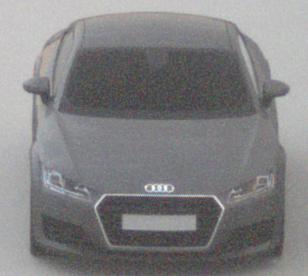
Make: Audi
Model: TT Coupé 1.8 TFSI
Detailed model: TT (8S) Coupé
Model produced from: 2015/08
Model produced until: 2018/06
Doors: 3
Color: gray
Road condition: dry road
Daytime: night
Contrast: low contrast